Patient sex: F
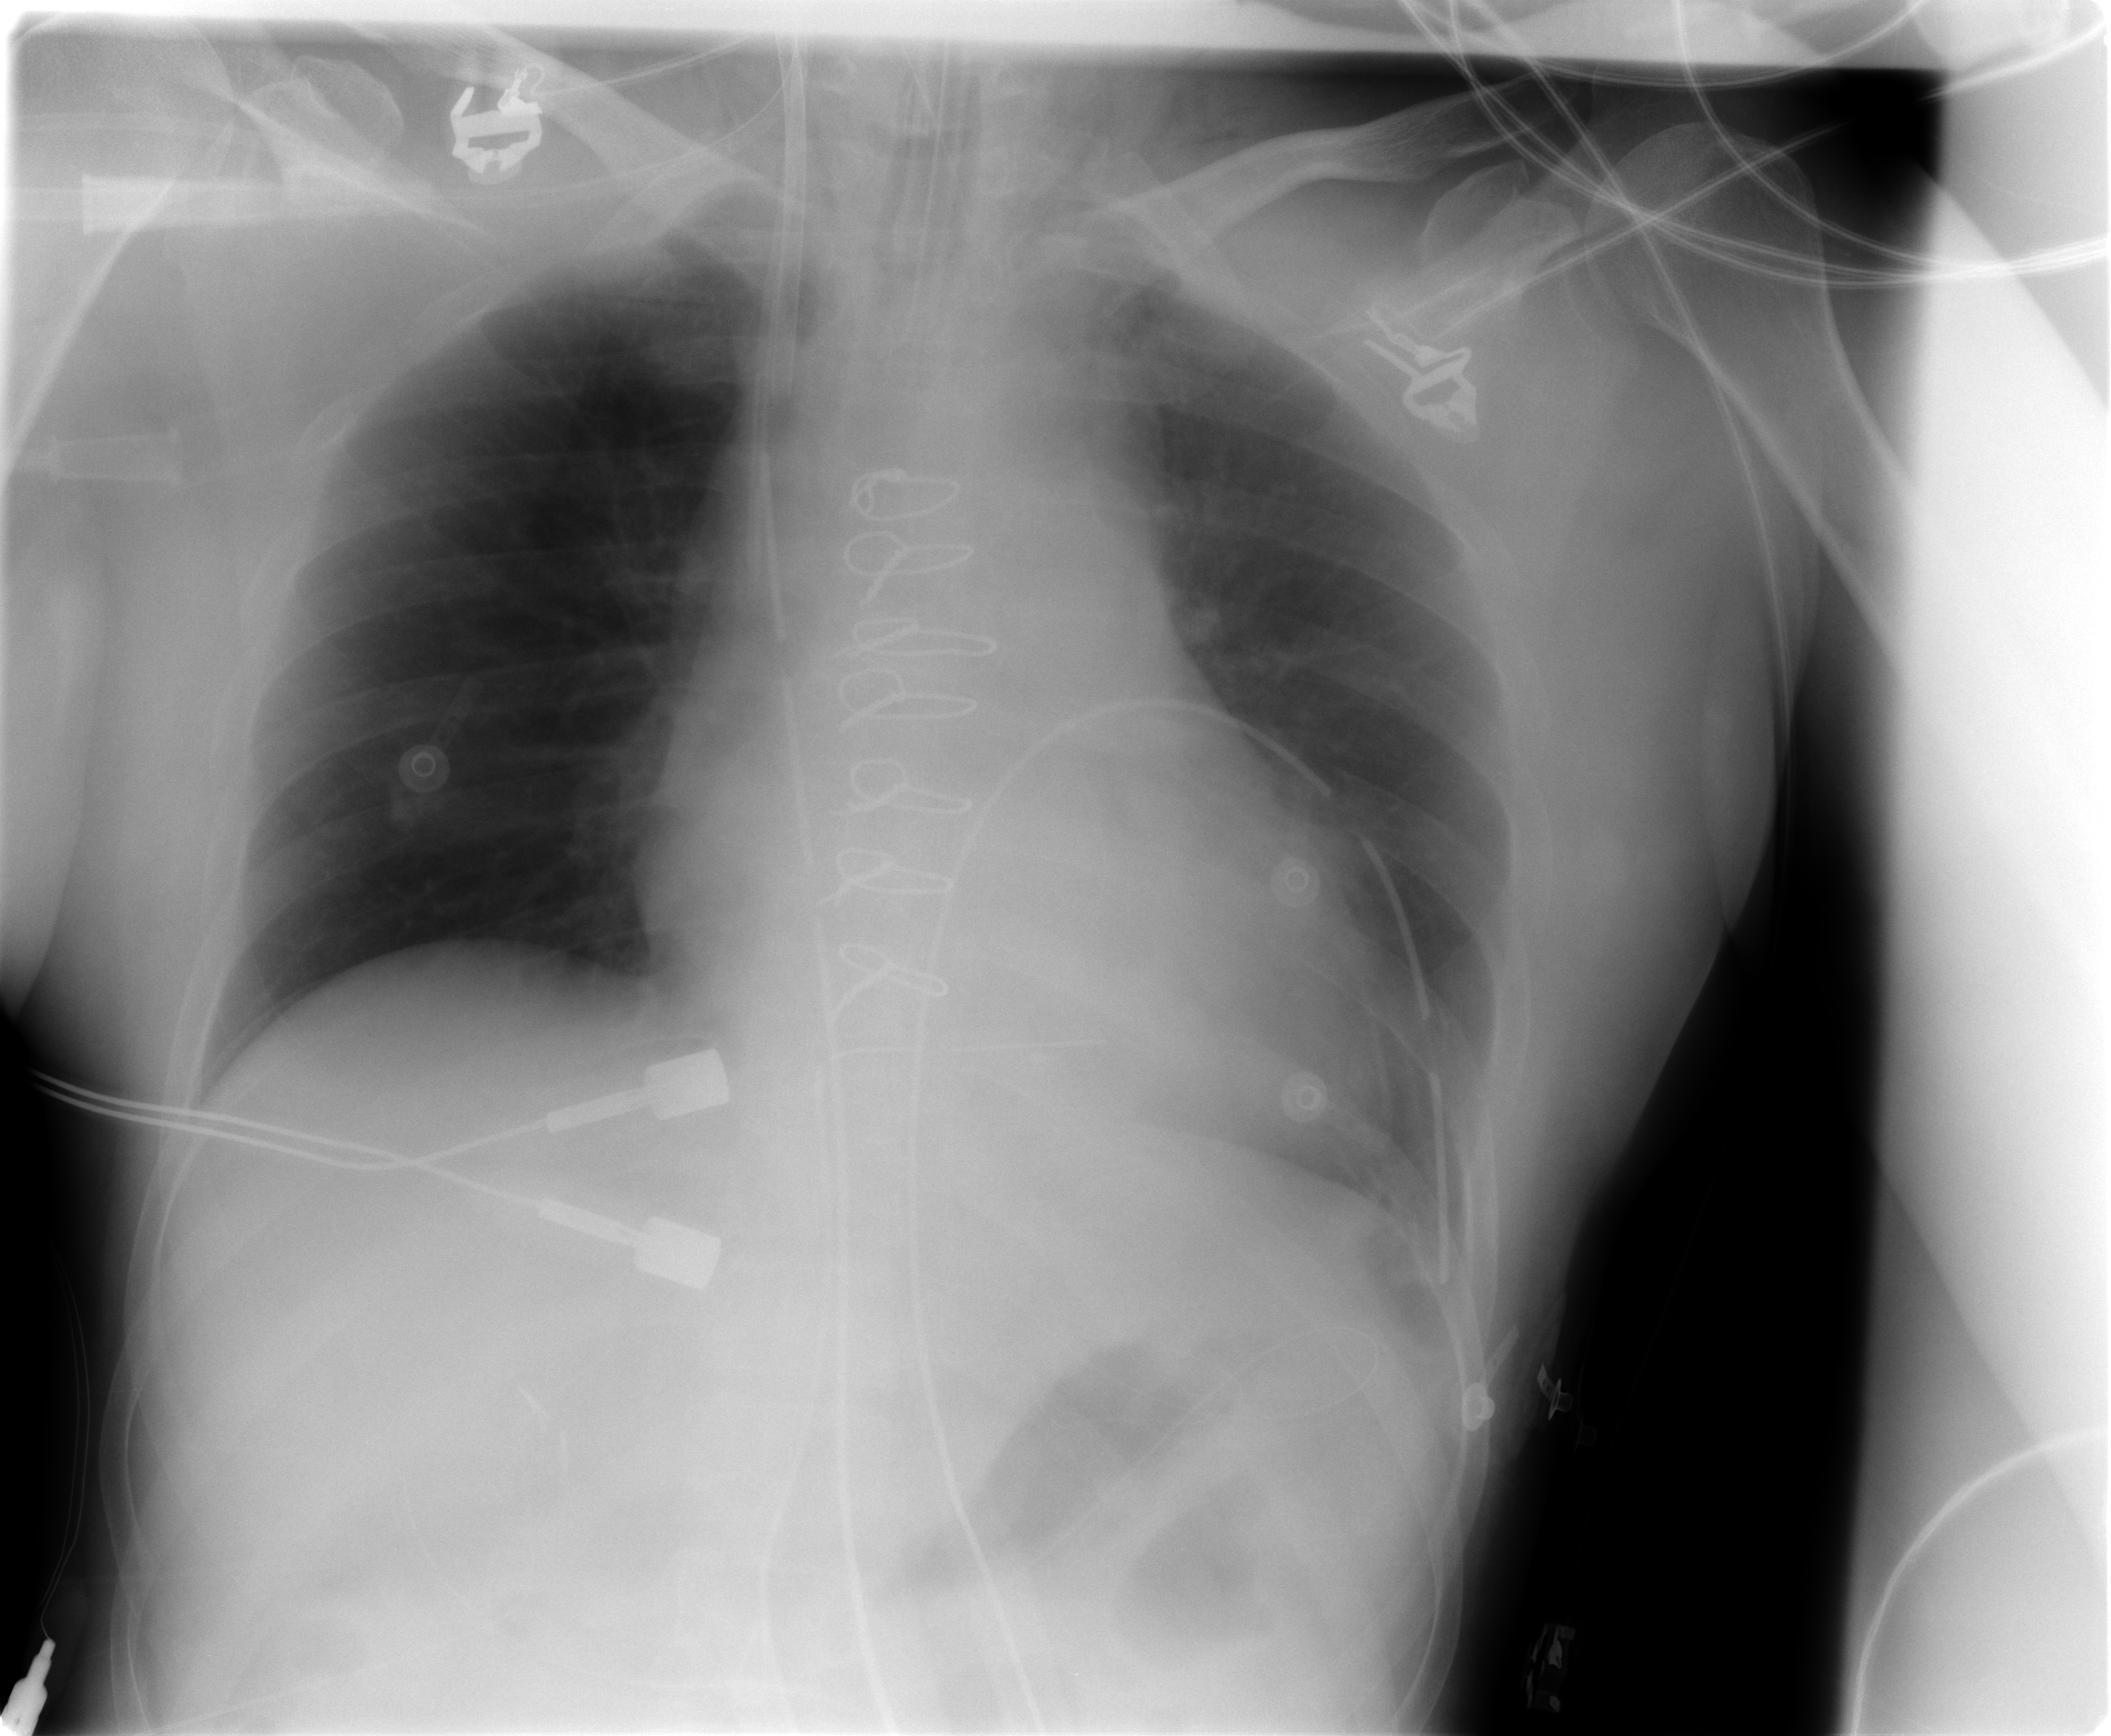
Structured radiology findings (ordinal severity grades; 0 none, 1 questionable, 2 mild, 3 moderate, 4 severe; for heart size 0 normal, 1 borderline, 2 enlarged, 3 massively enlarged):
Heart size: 2
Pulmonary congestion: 0
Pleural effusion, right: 0
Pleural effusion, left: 1
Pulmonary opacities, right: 0
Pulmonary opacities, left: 0
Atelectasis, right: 0
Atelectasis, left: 0